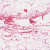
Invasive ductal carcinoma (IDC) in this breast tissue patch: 0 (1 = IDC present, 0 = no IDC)